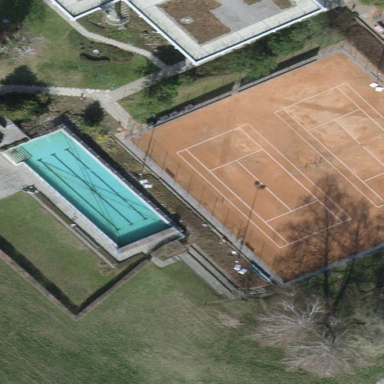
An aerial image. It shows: Tennis court on pitch designated for leisure land.